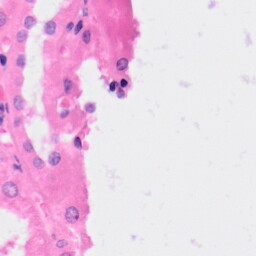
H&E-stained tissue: Kidney